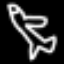
Label: airplane